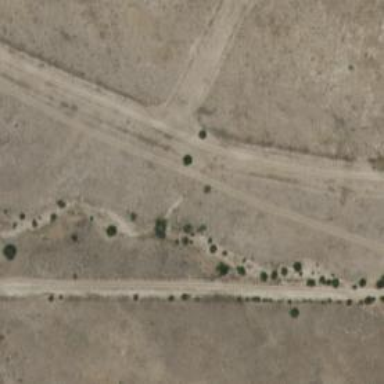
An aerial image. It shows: Simple road.